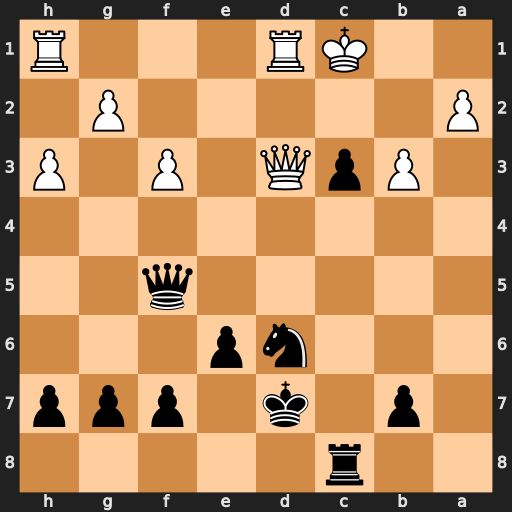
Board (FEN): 2r5/1p1k1ppp/3np3/5q2/8/1PpQ1P1P/P5P1/2KR3R
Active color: b
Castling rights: -
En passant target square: -
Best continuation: Qg5+ f4 Qxf4+ Kb1 c2+ Qxc2 Rxc2